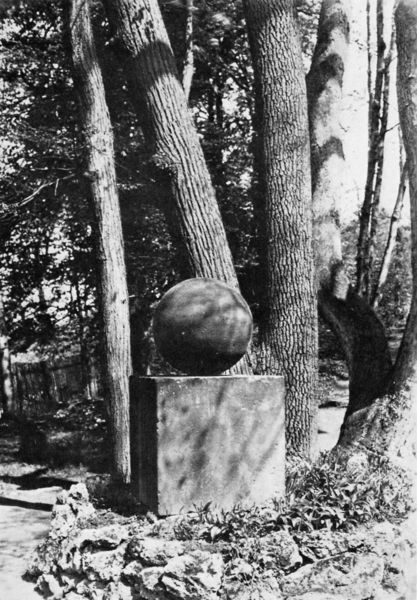
Titel: Goethe, Altar der Agathe Tyche
Institution: Weimar
Schlagwörter: baum, blätter, laub, schatten, weiß, bäume, landschaft, äste, licht, schwarz, säule, park, weg, wiese, zaun, sockel, stein, steine, ast, baumstamm, natur, stamm, sonne, blatt, pflanzen, wald, rund, garten, skulptur, bogen, steinmauer, stämme, metall, plastik, foto, fotografie, photographie, eckig, beton, denkmal, schwarzweiß, kugel, friedhof, kunst, photo, wurzeln, quader, rinde, goethe, fotographie, quadrat, wegesrand, wachsen, steinsockel, sphäre, kunstwerk, 1880, staqmm, rinede